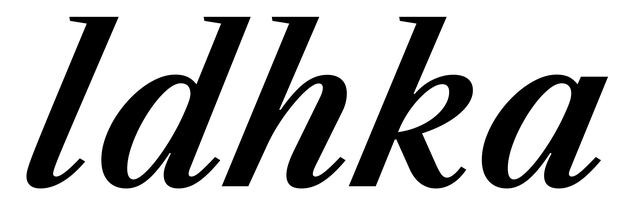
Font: LibreCaslonText-Italic_SemiBold_Italic